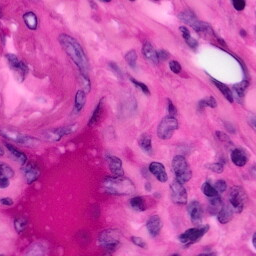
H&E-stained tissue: Pancreatic